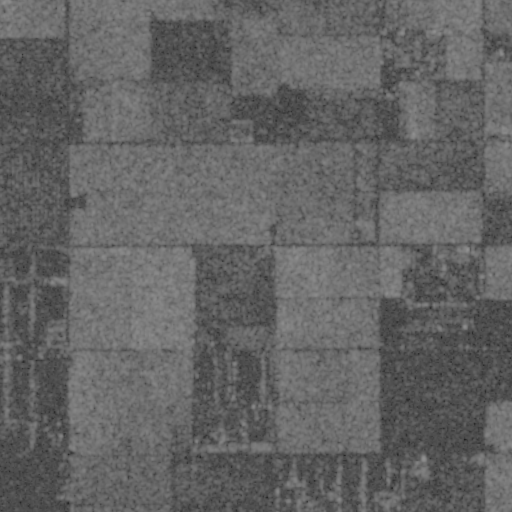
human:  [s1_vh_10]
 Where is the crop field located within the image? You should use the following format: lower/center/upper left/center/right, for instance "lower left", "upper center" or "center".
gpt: The crop field is located in the upper right of the image.
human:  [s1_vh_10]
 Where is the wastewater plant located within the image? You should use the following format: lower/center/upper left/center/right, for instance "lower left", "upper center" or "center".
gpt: The wastewater plant is located in the lower right of the image.
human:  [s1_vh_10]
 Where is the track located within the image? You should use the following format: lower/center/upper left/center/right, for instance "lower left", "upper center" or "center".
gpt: There is no track in the image.

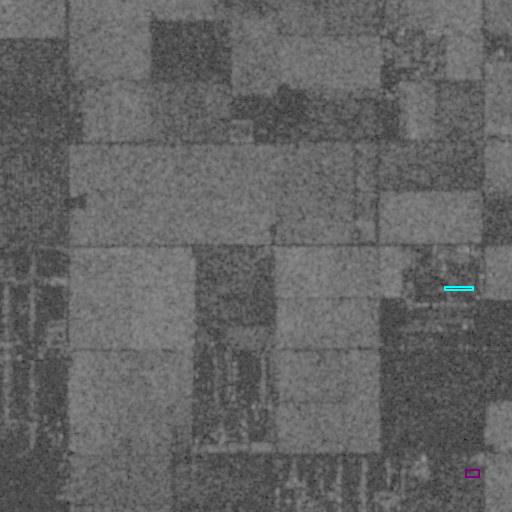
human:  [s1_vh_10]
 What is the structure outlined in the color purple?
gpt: The structure outlined in purple is a wastewater plant.
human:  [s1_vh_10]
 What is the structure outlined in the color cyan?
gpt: The structure outlined in cyan is a building.
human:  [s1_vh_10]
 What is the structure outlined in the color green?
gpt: There is no green outline.